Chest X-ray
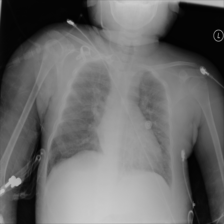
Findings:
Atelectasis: negative
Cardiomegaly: negative
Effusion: negative
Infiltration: negative
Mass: negative
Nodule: negative
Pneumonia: negative
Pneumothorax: negative
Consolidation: negative
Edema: negative
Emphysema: negative
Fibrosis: negative
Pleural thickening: negative
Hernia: negative